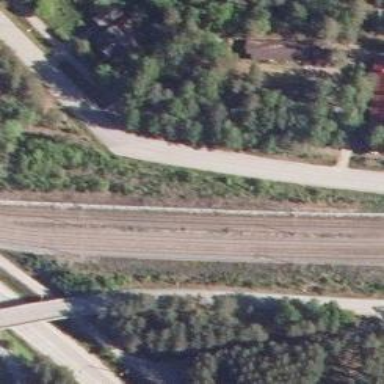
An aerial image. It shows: Railway with continuous electrified contact lines.